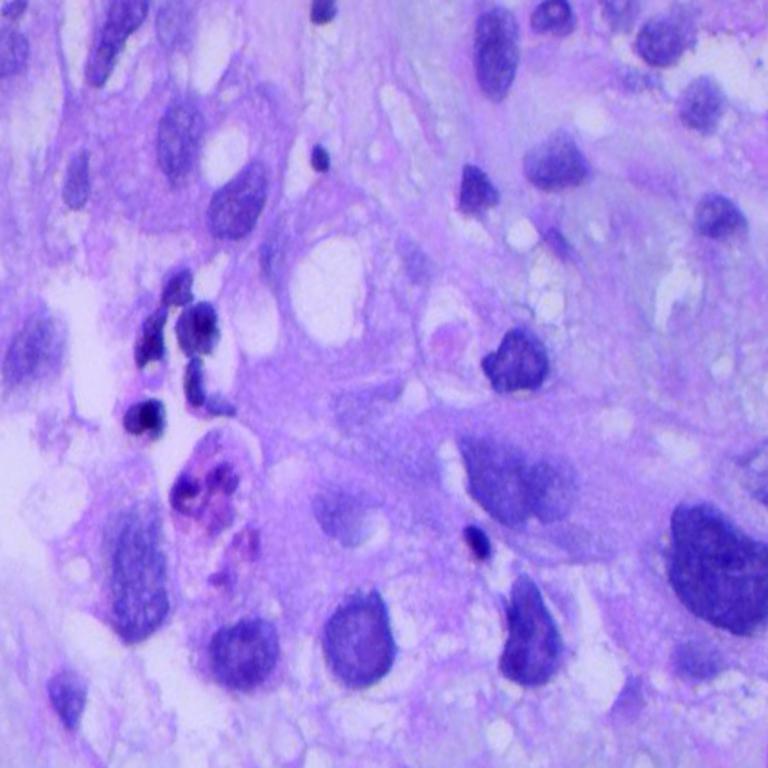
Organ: lung
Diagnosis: adenocarcinomas